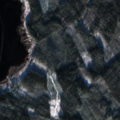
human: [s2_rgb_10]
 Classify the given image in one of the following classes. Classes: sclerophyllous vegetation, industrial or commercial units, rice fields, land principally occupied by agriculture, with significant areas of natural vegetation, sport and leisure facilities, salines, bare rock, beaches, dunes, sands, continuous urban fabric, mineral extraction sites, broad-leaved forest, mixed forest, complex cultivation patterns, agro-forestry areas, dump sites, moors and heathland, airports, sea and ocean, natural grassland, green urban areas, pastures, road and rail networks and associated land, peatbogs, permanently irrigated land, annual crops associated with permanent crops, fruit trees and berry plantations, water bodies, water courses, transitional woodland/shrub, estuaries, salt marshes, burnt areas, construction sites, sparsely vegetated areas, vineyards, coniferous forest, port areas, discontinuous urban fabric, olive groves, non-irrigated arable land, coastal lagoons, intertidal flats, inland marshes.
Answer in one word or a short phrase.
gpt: coniferous forest, mixed forest, water bodies